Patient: sex M, age 81
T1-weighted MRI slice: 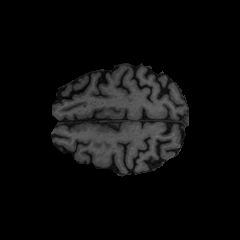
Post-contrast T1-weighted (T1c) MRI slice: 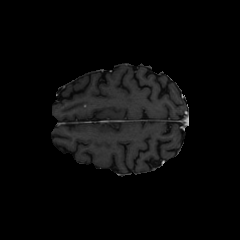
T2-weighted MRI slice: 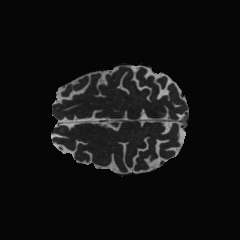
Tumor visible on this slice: yes
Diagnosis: Glioblastoma, IDH-wildtype
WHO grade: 4